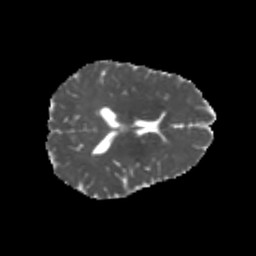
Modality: MD
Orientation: axial
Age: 20
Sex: female
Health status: healthy
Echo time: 0.074 s